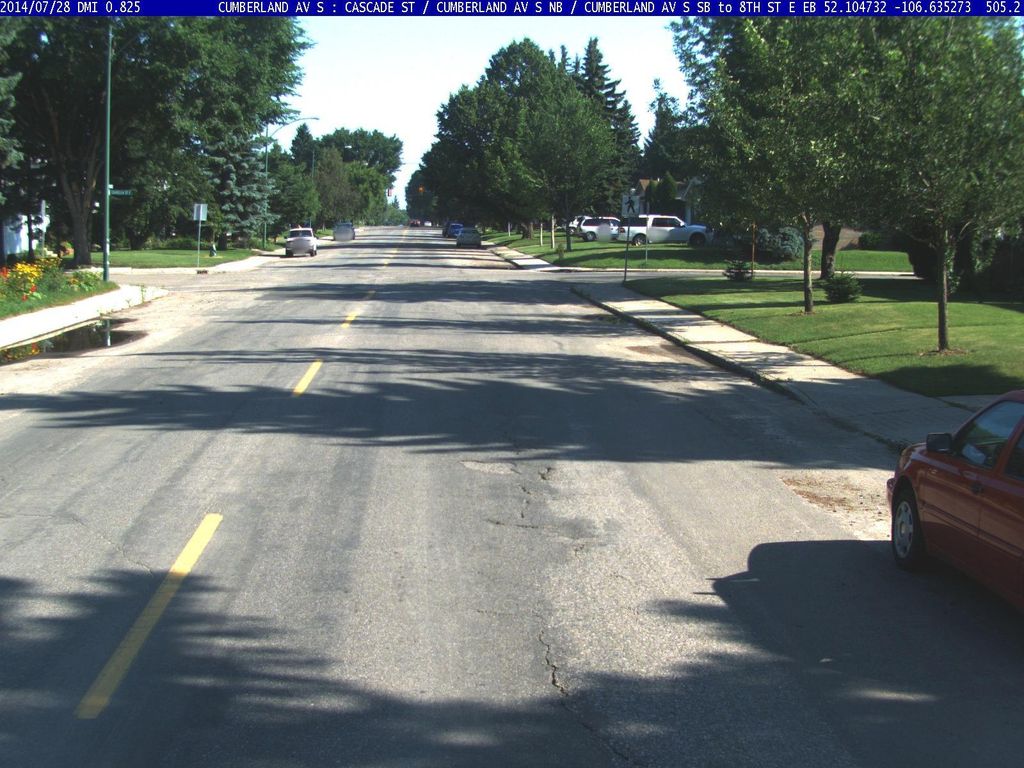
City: saskatoon